Question: I am installing the Magento and followed all the steps and passed all the requirements, yet it throws an error at the last step of installation.
Error Log:
> [ERROR] exception 'InvalidArgumentException' with message 'Invalid backend frontname ' in /var/www/mysite/magento2/lib/internal/Magento/Framework/App/DeploymentConfig/BackendConfig.php:32

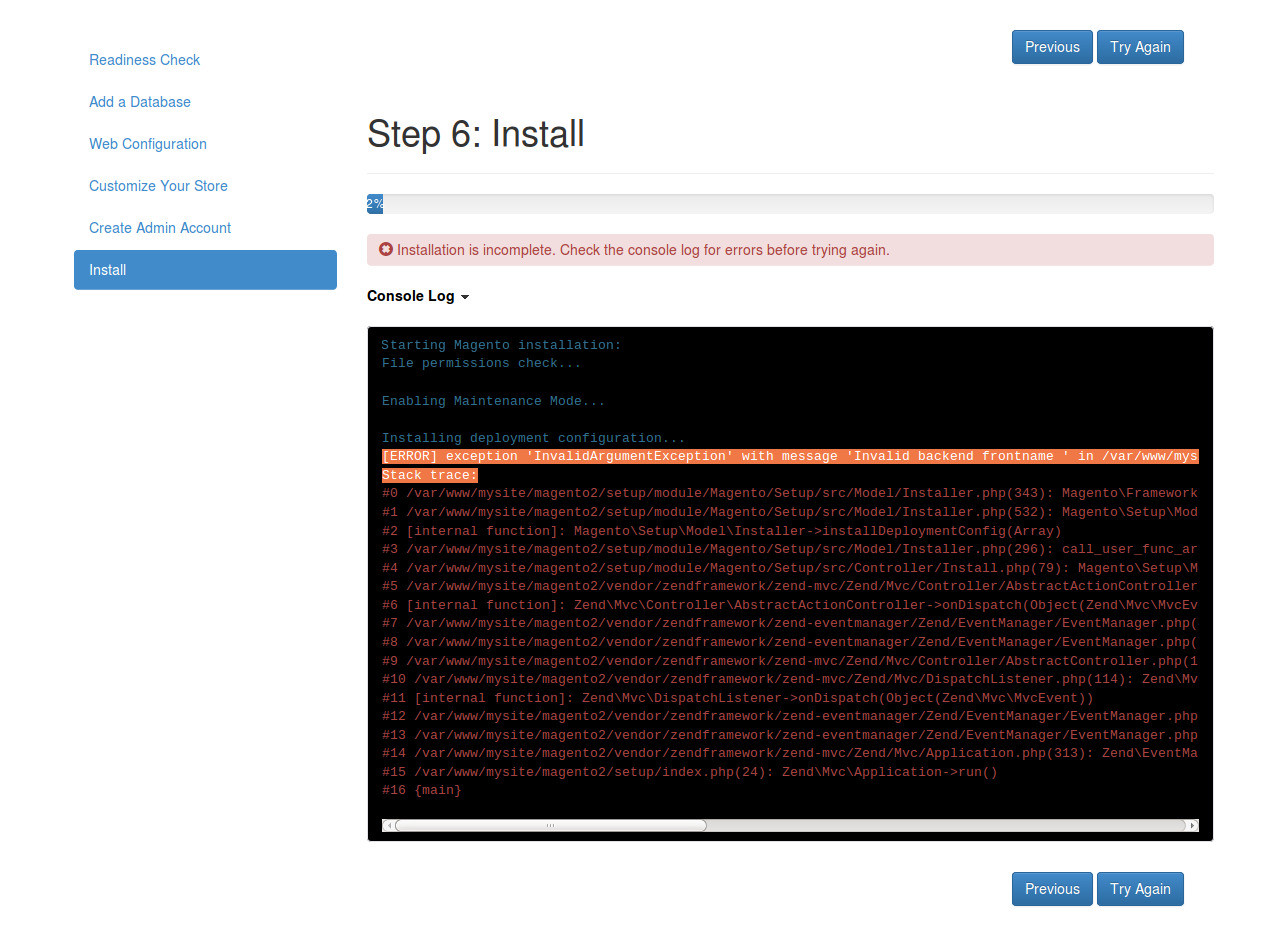
Answer: You can solve this error by giving full permissions right (777) to magento folder. Also check your database name.